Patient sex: F
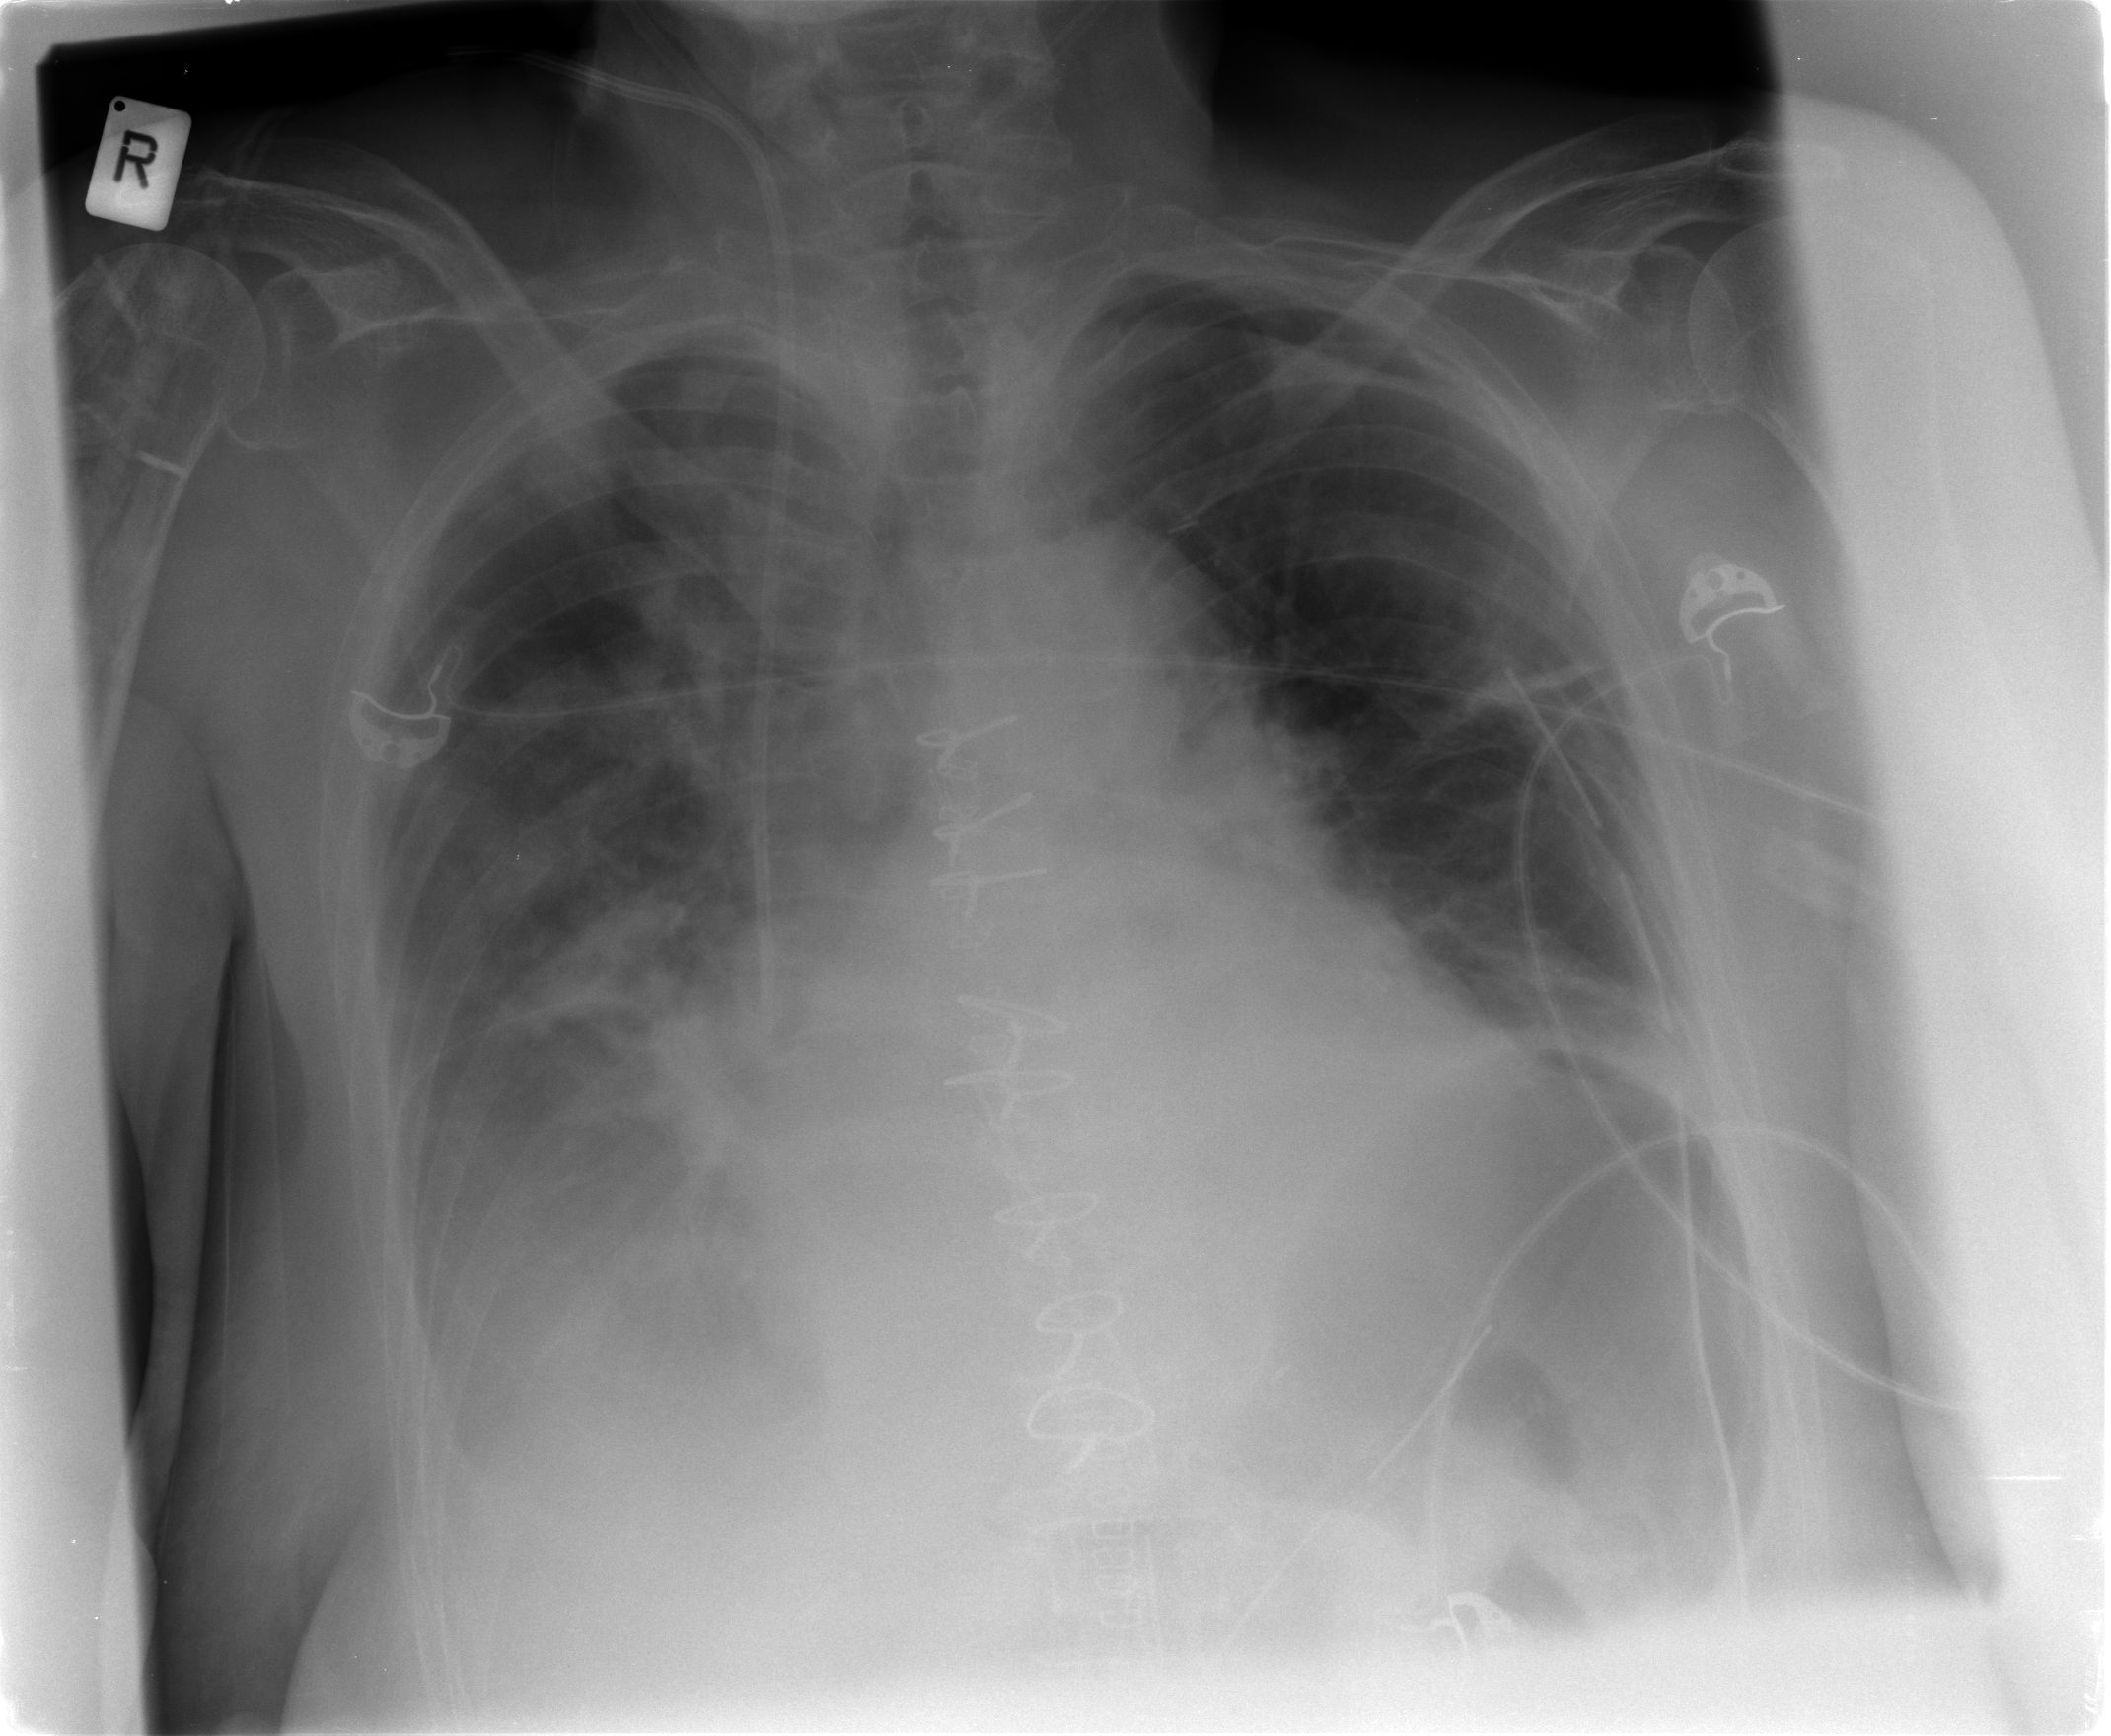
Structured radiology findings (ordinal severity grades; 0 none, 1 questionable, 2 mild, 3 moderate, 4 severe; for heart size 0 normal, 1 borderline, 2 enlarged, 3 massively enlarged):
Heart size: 1
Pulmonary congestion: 2
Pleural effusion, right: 2
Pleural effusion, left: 1
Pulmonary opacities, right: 2
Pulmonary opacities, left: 0
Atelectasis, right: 2
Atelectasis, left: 2